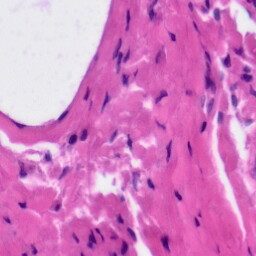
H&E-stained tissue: Tonsil